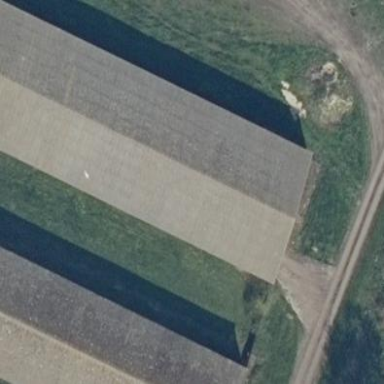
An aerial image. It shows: Gabled grey roof on farm auxiliary building. The roof is oriented along the length of the structure.